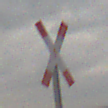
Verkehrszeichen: Andreaskreuz
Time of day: MorningAfternoon
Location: Outdoor (Nature)
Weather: Overcast
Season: NotSpecified
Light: Natural